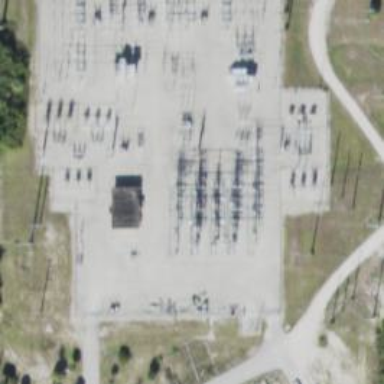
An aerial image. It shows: Lattice structure tower used for power distribution.